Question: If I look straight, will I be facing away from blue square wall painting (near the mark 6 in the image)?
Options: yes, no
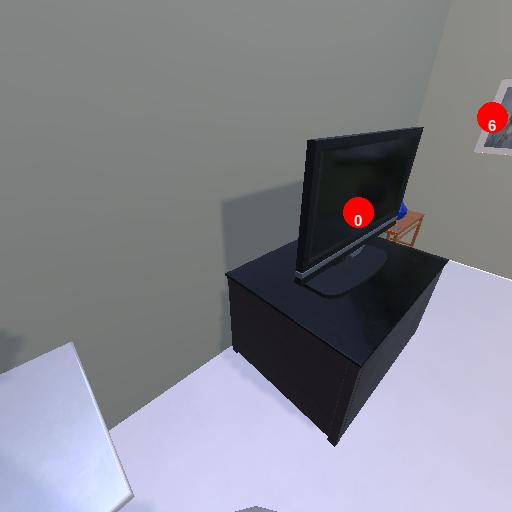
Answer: yes